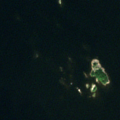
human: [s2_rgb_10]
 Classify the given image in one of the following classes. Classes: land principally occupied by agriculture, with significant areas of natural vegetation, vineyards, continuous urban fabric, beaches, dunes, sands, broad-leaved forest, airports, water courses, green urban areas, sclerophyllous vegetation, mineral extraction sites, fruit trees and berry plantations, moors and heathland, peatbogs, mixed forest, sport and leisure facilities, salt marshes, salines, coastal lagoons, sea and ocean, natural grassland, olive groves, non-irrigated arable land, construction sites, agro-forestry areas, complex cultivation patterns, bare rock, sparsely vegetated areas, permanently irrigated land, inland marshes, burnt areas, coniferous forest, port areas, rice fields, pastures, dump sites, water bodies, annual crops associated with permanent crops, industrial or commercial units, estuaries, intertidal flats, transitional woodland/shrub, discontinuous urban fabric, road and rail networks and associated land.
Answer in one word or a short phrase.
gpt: sea and ocean